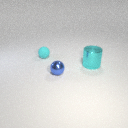
large cyan metal cylinder to the right of small blue metal sphere